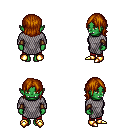
a pixel art fantasy rpg character, female body template, orc, green skin, chain mail, red pants, brunette long bangs hairstyle, cloth bracers, gold boots, four views (front, back, left, right), 2x2 character sprite sheet, small pixel art, hard edges, no anti-aliasing